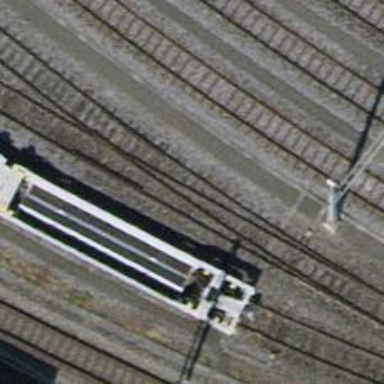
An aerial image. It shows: Railway yard with one track.